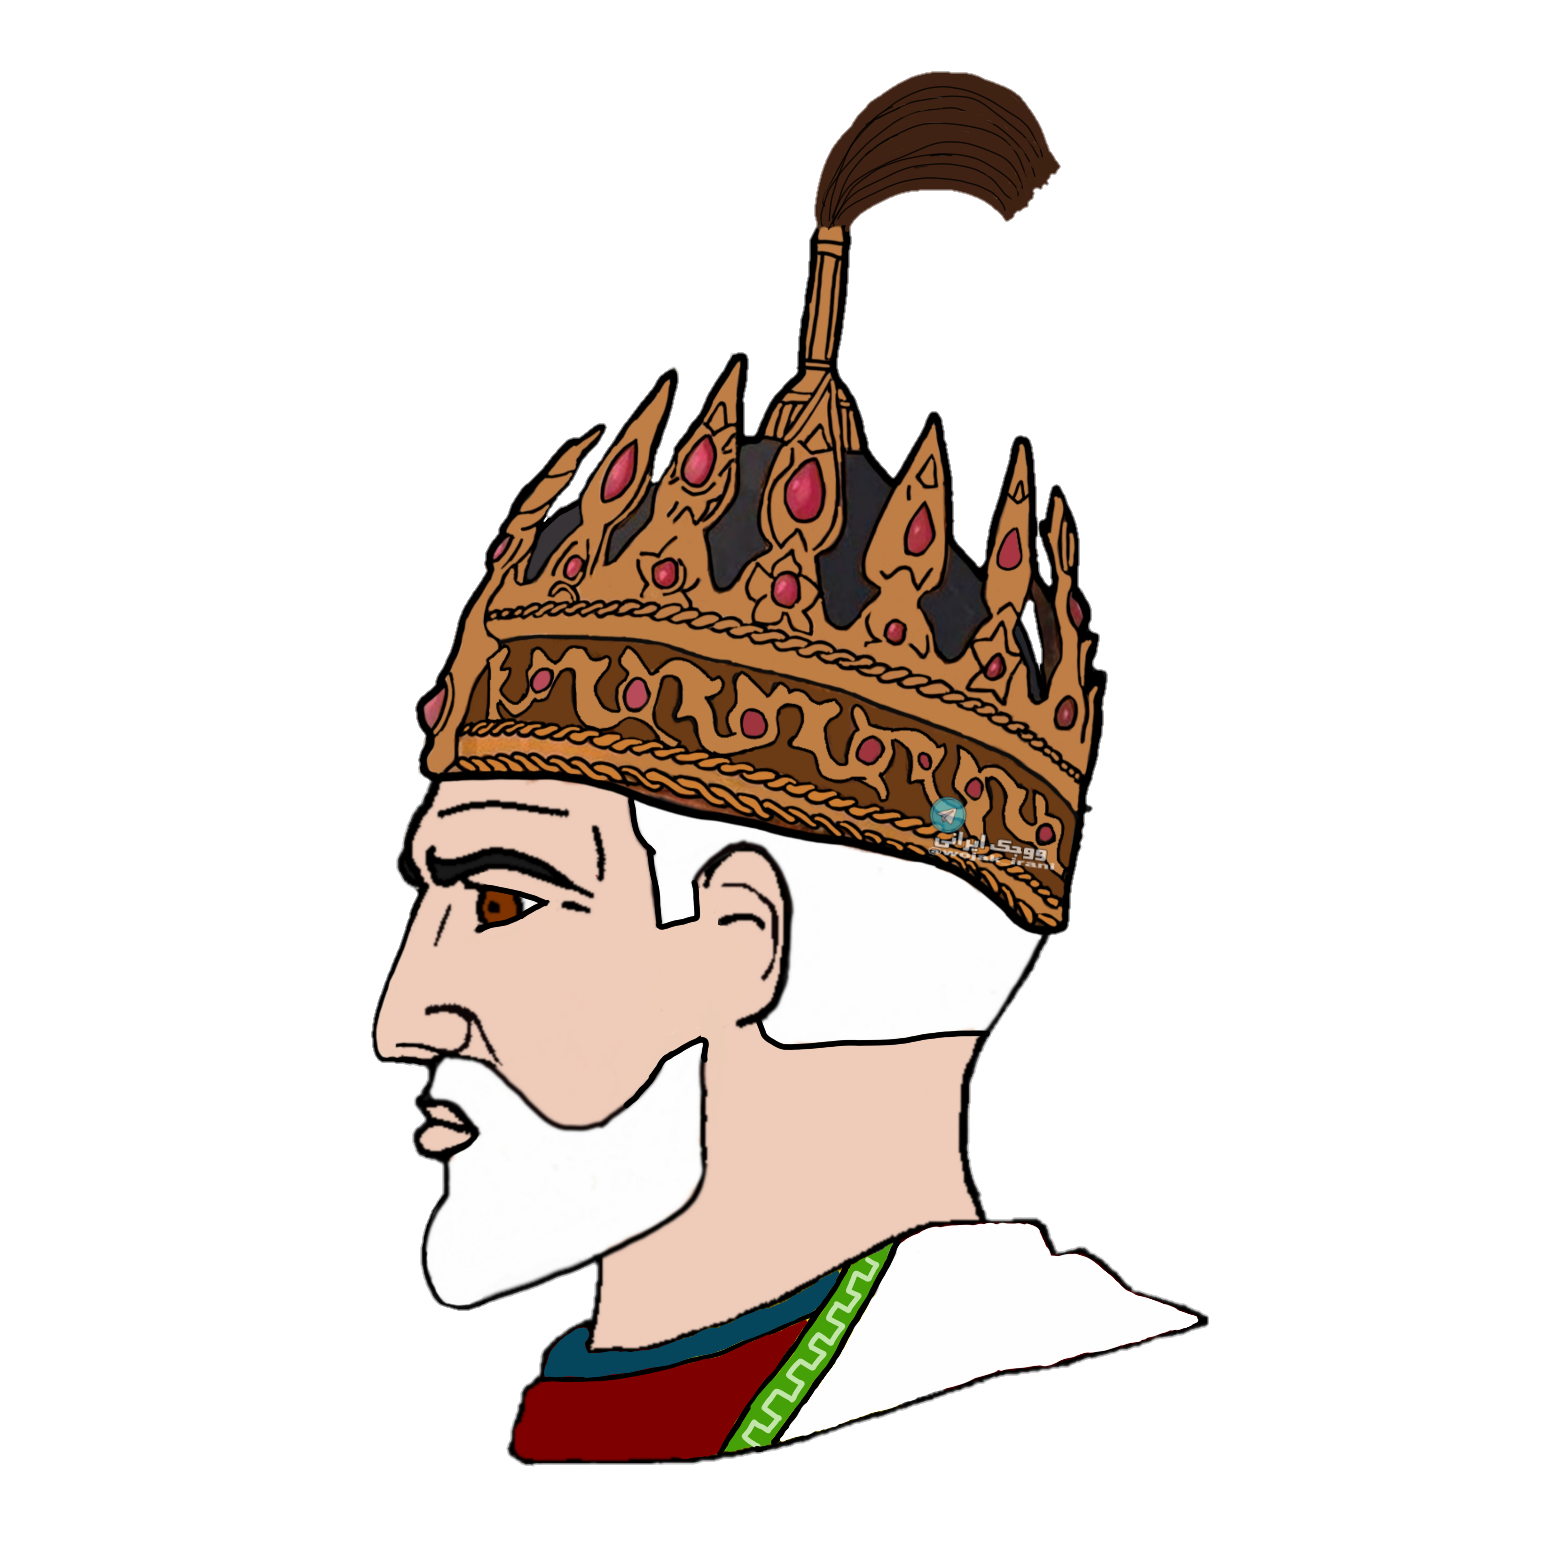
Label: 4_Yes_Chad